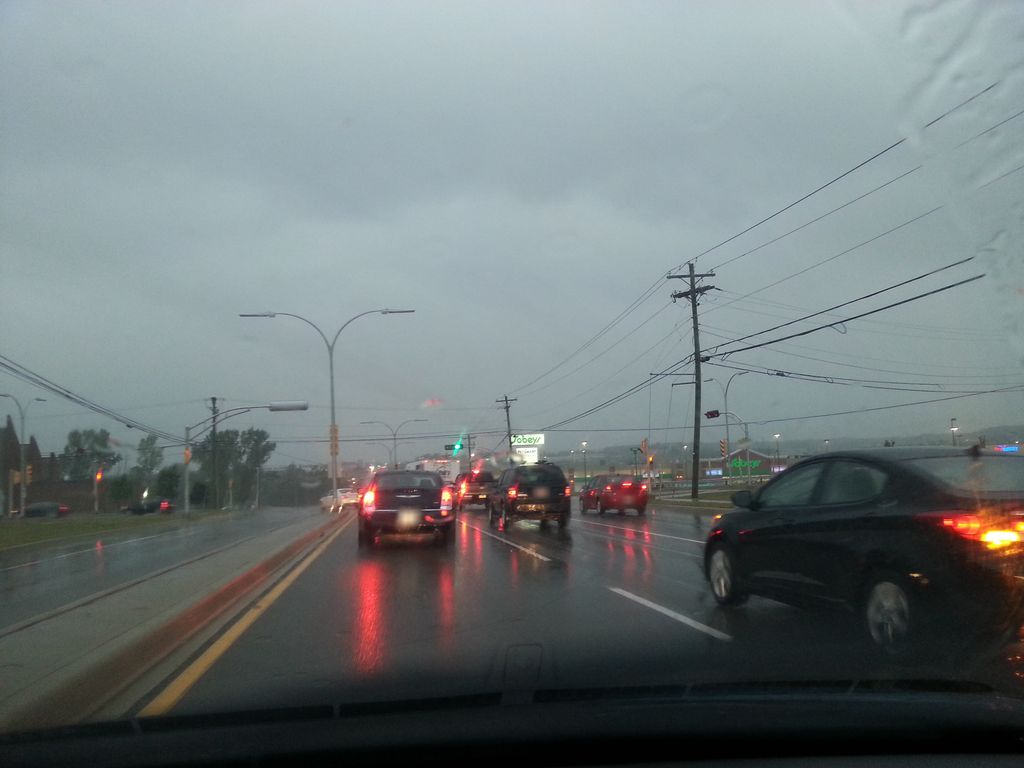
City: charlottetown